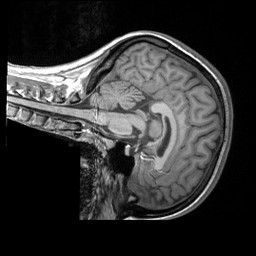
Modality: T1w
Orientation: sagittal
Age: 23
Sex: female